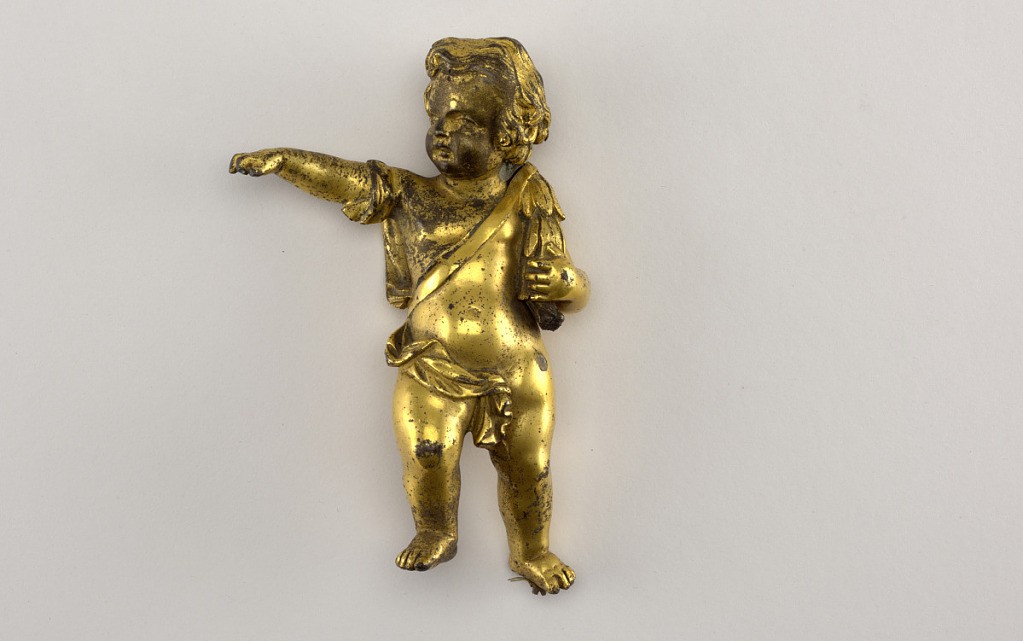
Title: Cupid
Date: ca 1760
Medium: fire-gilt bronze
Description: a cupid or amor putto standing with one arm outstretched, apparently to hold something, the other on a husk-like pelt, with a strap over his shoulder, one foot raisede, as if dancing or stepping on a stepped portion of a mount